Question: I have this code:
'''
public static void main(String[] ar){
launch(ar);
}
@Override
public void start(Stage primaryStage){
TitledPane titledPane = new TitledPane("", null);
titledPane.setCollapsible(false);
titledPane.setContent(new javafx.scene.control.TextArea("George"));
Platform.runLater(() -> {
titledPane.lookup(".title").setStyle("-fx-background-color: rgba(255, 255, 255, 1);" +
"-fx-border-style: solid;" +
"-fx-border-color: rgba(0, 0, 0, 1);" +
"-fx-border-width: 1px;");
titledPane.lookup(".content").setStyle("-fx-background-color: rgba(255, 255, 255, 1);" +
"-fx-border-style: solid;" +
"-fx-border-color: rgba(0, 0, 0, 1);" +
"-fx-border-width: 1px;");
});
HBox hBox = new HBox();
hBox.setAlignment(Pos.CENTER);
Text textTitle = new Text("CONSOLE");
Button buttonClear = new Button("CLEAR");
HBox.setMargin(textTitle, new Insets(0, 10, 0, 0));
hBox.getChildren().addAll(textTitle, buttonClear);
titledPane.setGraphic(hBox);
primaryStage.setScene(new Scene(titledPane));
primaryStage.show();
}
'''

If I place mouse in zone with red line, it trigger mouseover effect of button clear.
How to stop to trigger mouseover effect of button if I'm not with mouse on it?
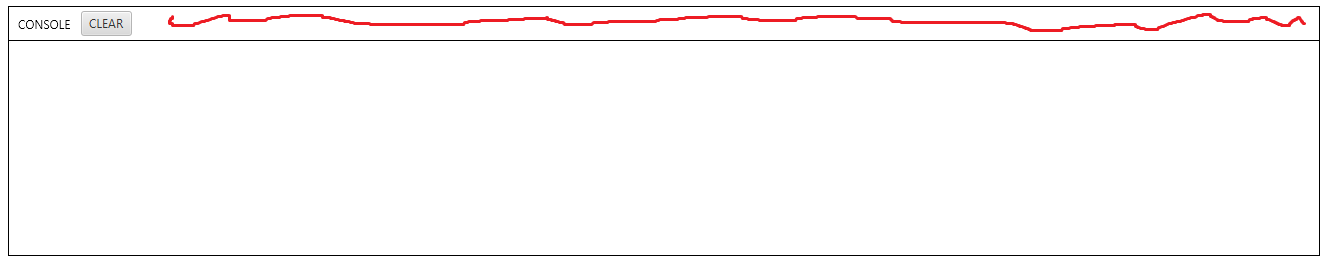
Answer: When the 'title' is hovered over, 'modena.css' changes a <URL> value to give it the hover style; specifically, it changes '-fx-color'. This appears to have the side-effect of making the 'Button' change to its hover style as well. I expect this could be considered a bug.
To work around this problem, apply the following CSS (selectors assume the 'Button' is the graphic):
'''
.titled-pane > .title:hover > .button {
-fx-color: -fx-base;
}
.titled-pane > .title:hover > .button:hover {
-fx-color: -fx-hover-base;
}
.titled-pane > .title:hover > .button:armed {
-fx-color: -fx-pressed-base;
}
'''
The above will make the 'Button' keep its default styling. You can obviously style the 'Button' your own way using the same selectors.
Since you need to target pseudo classes it will be easier to have the CSS in an external file, rather than setting the styles inline with 'setStyle'. To keep the look you have, you can use the following stylesheet (includes the above):
'''
.titled-pane {
-fx-collapsible: false;
-fx-content-display: right;
-fx-graphic-text-gap: 10px;
}
.titled-pane > .title,
.titled-pane > .content {
-fx-background-color: white;
-fx-border-style: solid;
-fx-border-color: black;
-fx-border-width: 1px;
}
.titled-pane > .title:hover > .button {
-fx-color: -fx-base;
}
.titled-pane > .title:hover > .button:hover {
-fx-color: -fx-hover-base;
}
.titled-pane > .title:hover > .button:armed {
-fx-color: -fx-pressed-base;
}
'''
And here's an example using this CSS:
'''
import javafx.application.Application;
import javafx.scene.Scene;
import javafx.scene.control.Button;
import javafx.scene.control.TextArea;
import javafx.scene.control.TitledPane;
import javafx.stage.Stage;
public class Main extends Application {
@Override
public void start(Stage primaryStage) {
var pane = new TitledPane("CONSOLE", new TextArea("This is the console output."));
pane.setGraphic(new Button("CLEAR"));
var scene = new Scene(pane, 600, 400);
scene.getStylesheets().add("Main.css"); // replace with your resource
primaryStage.setScene(scene);
primaryStage.show();
}
}
'''